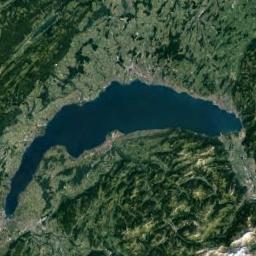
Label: lake